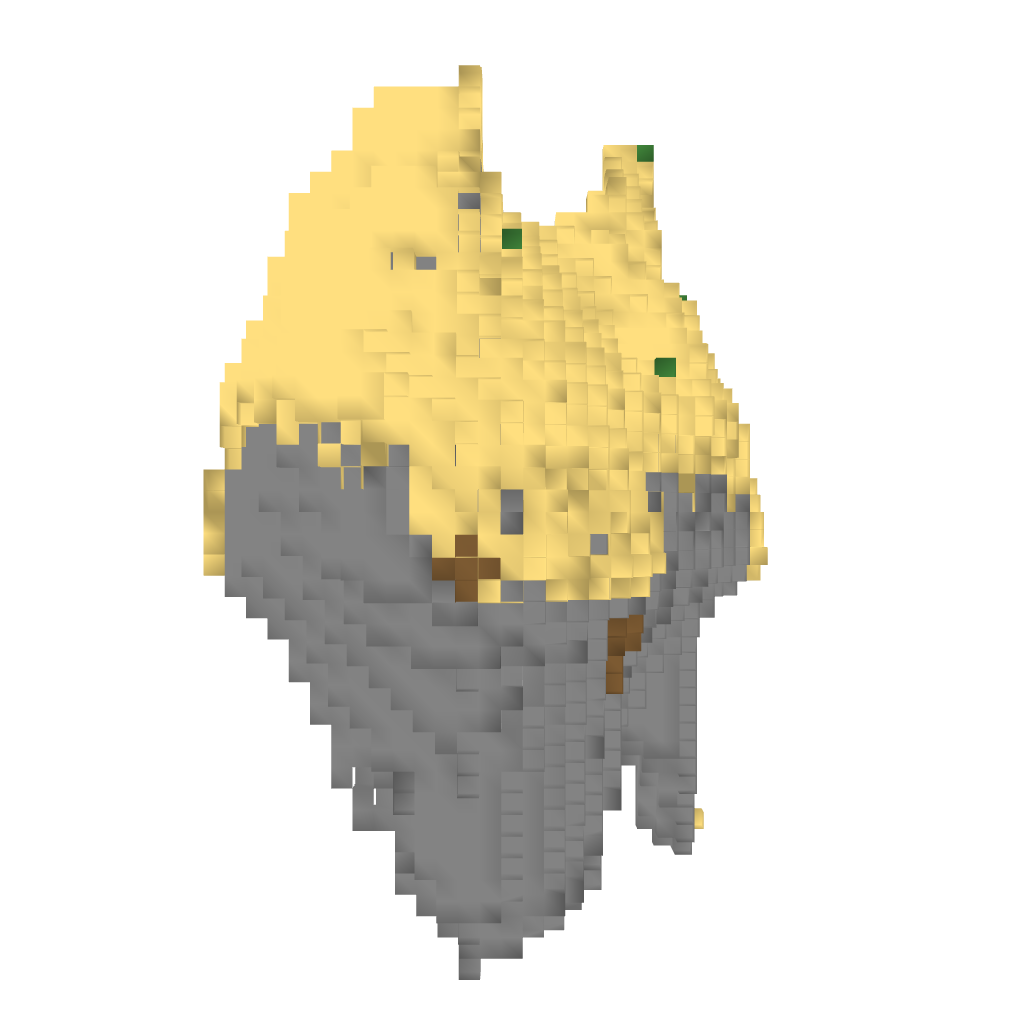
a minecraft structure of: Floating Island: Desert Hill bad low quality